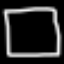
Label: square